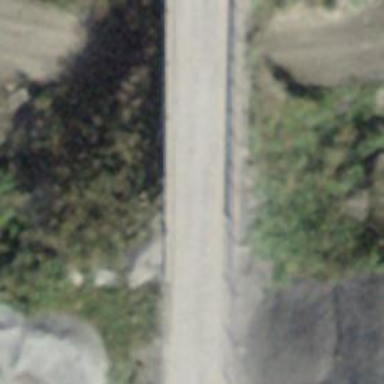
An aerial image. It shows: Residential road crossing bridge with pebblestone surface. There are no sidewalks on the bridge.